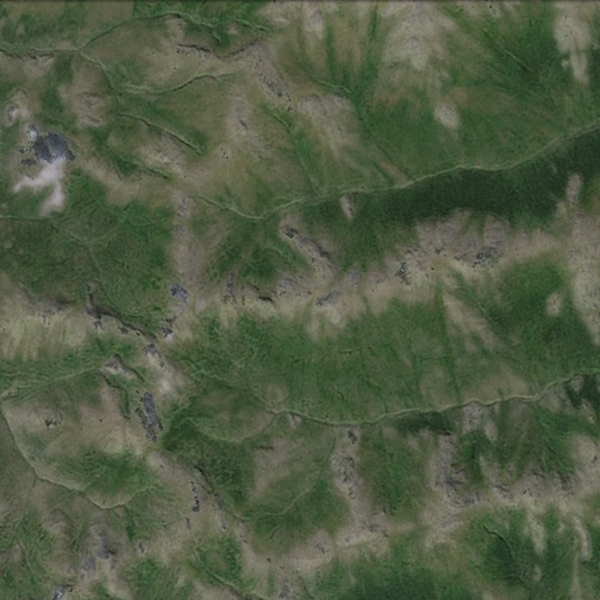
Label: Mountain